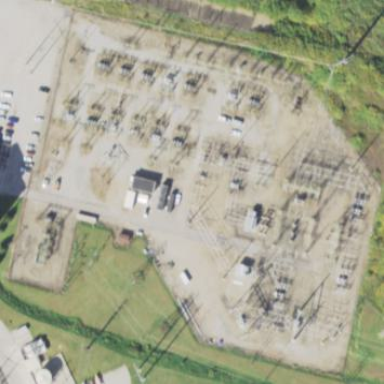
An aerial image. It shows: Power substation enclosed by fence.